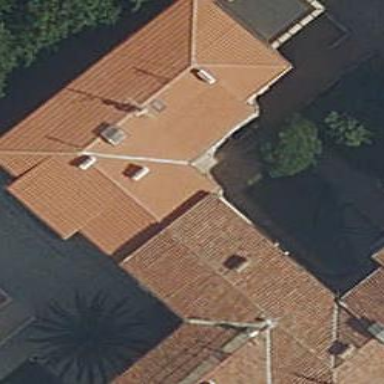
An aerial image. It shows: Apartment building with hipped roof.